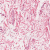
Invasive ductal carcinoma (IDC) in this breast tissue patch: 0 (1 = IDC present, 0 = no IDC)